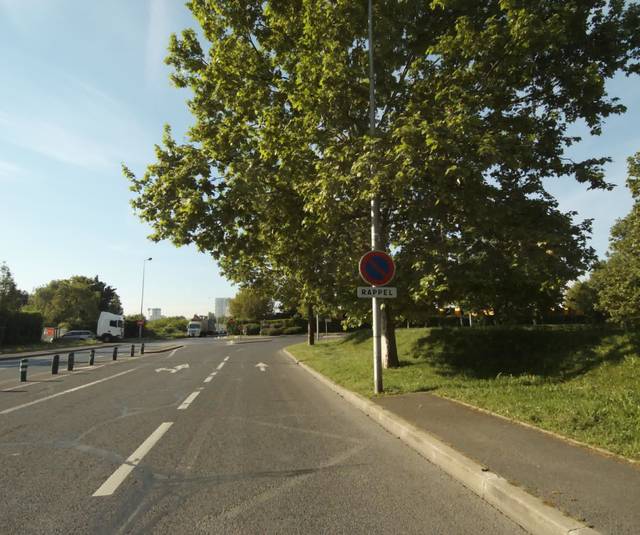
Region: France
Coordinates: 48.937, 2.277